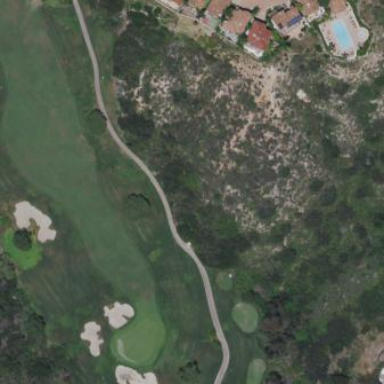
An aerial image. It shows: Grassy area designated as golf fairway.